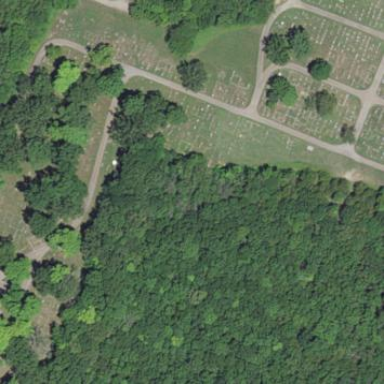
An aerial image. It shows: Cemetery.